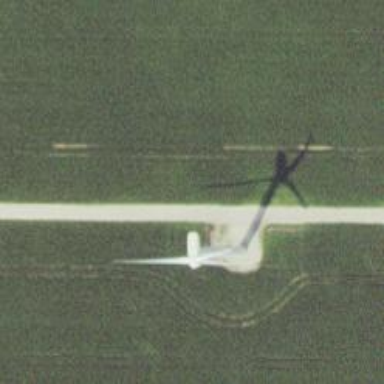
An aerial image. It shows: Wind generator using wind turbines of horizontal axis.